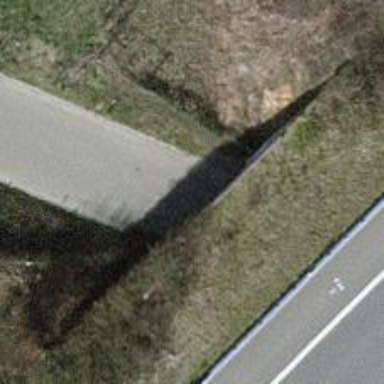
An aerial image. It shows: Unclassified road with tunnel.